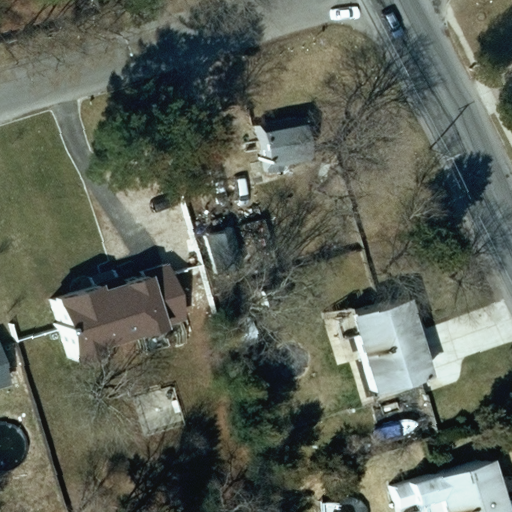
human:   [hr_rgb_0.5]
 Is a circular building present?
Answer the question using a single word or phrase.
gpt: no

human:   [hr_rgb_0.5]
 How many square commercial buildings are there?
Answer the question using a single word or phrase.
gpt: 0

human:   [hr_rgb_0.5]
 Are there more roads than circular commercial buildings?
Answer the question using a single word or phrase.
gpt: yes

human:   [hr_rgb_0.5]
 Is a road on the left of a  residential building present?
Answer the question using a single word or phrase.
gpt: yes

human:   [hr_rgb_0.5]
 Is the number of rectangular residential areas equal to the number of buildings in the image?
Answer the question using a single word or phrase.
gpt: no

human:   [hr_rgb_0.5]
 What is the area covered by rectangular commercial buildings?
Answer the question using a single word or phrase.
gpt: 0m2

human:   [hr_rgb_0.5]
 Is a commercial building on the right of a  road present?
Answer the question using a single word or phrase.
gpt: no

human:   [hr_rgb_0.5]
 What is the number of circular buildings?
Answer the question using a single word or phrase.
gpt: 0

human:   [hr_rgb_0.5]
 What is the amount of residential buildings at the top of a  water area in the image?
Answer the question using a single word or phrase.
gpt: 0

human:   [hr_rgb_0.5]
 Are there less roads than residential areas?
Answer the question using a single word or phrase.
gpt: no

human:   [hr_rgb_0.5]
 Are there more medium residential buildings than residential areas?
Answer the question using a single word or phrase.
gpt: yes

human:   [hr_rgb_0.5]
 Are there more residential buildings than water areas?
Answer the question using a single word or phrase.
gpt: yes

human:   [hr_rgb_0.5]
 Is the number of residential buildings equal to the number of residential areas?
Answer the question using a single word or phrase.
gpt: no

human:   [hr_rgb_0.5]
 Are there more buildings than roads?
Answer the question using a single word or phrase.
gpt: yes

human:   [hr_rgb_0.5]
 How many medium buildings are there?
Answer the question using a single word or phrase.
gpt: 3

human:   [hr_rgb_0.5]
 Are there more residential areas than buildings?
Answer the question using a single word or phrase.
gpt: no

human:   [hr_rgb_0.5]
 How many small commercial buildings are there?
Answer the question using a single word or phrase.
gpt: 0

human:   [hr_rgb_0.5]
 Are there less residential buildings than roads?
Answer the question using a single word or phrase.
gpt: no

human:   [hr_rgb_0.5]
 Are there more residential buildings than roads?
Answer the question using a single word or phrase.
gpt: yes

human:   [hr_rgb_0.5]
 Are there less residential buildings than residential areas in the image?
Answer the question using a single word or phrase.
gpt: no

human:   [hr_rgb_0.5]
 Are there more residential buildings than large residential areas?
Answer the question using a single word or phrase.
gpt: yes

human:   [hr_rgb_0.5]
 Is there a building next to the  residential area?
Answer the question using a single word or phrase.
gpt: yes

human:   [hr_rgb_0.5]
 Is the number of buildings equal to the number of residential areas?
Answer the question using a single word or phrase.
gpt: no

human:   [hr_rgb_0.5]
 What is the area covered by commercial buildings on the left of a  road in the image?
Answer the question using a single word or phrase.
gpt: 0m2

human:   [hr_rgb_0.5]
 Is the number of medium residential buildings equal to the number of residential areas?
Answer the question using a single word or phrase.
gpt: no

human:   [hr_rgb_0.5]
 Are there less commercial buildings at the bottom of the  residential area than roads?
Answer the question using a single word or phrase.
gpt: yes

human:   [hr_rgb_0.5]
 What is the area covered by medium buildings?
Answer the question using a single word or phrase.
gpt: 797m2

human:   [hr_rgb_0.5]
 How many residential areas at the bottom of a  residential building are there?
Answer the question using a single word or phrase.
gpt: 0

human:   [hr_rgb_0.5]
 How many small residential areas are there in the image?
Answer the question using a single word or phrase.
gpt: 0

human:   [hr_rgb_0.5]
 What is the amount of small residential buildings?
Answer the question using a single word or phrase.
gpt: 1

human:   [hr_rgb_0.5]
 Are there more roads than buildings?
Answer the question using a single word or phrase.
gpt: no

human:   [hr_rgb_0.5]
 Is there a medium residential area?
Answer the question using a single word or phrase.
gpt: no

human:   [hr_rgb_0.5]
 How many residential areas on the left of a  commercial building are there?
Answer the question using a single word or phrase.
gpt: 0

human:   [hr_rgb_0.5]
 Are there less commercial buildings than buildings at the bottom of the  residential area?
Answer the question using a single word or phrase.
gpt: yes

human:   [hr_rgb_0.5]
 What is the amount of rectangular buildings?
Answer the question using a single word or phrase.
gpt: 4

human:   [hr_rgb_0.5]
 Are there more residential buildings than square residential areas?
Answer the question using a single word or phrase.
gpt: yes